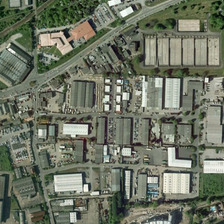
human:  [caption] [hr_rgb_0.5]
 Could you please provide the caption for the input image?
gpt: next to the road is a large industrial area .

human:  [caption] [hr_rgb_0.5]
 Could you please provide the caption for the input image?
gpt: next to the road is a large industrial area .

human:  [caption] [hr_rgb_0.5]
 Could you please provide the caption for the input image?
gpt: a large number of plants have been planted around the industrial area .

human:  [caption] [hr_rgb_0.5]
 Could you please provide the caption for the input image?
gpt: a large number of plants have been planted around the industrial area .

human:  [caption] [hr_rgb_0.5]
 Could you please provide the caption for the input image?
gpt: next to the road is a large industrial area .